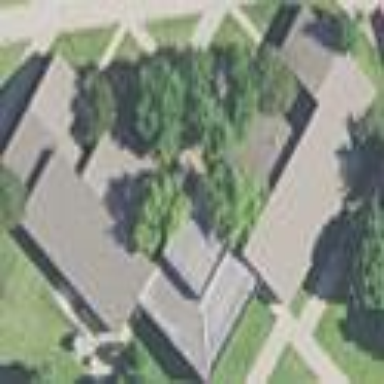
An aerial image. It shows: College building.